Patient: sex M, age 78
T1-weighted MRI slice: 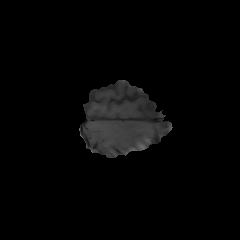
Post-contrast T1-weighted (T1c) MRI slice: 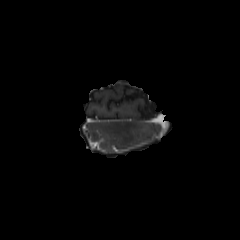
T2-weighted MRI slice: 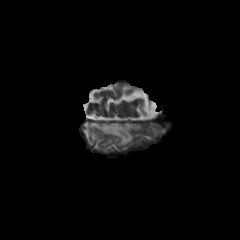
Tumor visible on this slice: yes
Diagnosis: Glioblastoma, IDH-wildtype
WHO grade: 4